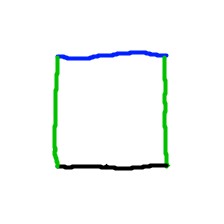
Shape: square